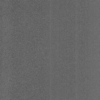
Label: dusty